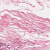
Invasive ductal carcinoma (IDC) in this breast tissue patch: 0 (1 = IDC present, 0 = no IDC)